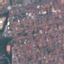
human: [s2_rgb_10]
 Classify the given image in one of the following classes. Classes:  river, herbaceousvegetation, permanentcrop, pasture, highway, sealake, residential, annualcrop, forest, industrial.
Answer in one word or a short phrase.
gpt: Residential